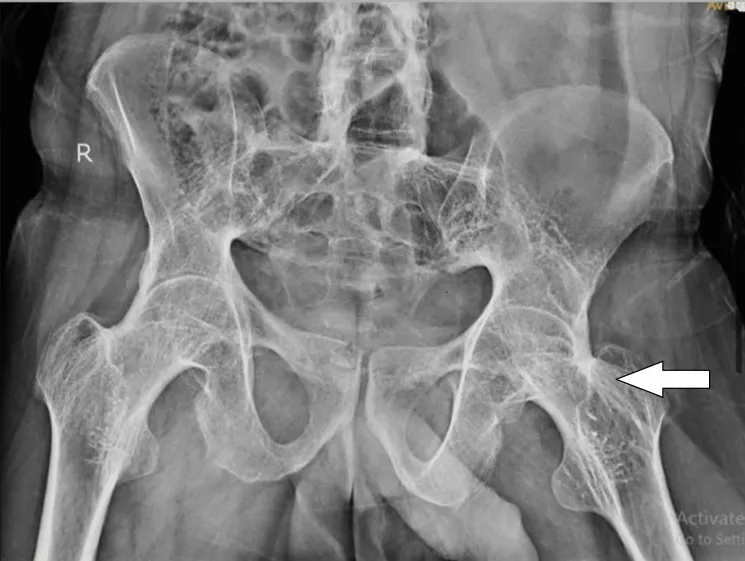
Pelvis X-ray with bilateral hip AP view s/o osteoarthritis of the bilateral hip secondary to ankylosing spondylitis. AP, anteroposterior; s/o, suggestive of.
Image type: radiology (x_ray)